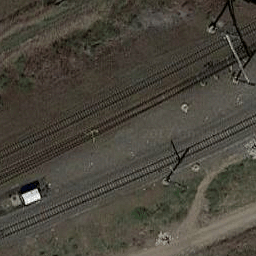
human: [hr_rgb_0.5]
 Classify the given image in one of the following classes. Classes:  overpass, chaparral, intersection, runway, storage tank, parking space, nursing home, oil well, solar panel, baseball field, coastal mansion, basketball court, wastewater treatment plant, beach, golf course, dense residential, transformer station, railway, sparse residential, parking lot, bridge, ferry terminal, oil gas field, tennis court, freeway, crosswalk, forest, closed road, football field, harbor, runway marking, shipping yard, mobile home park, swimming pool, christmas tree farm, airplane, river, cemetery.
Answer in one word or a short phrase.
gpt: railway